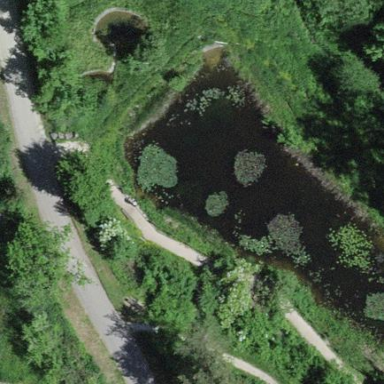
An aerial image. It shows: Pond surrounded by natural water.